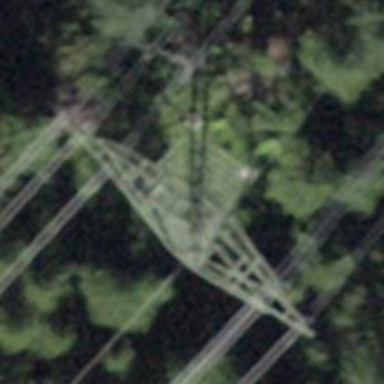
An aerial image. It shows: Power tower.